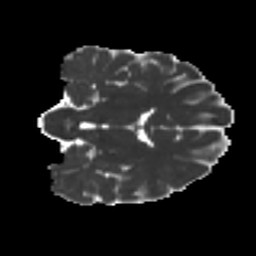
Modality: MD
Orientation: coronal
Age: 19
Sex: male
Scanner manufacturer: ge
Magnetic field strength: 3 T
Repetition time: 7.8 s
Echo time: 0.0606 s